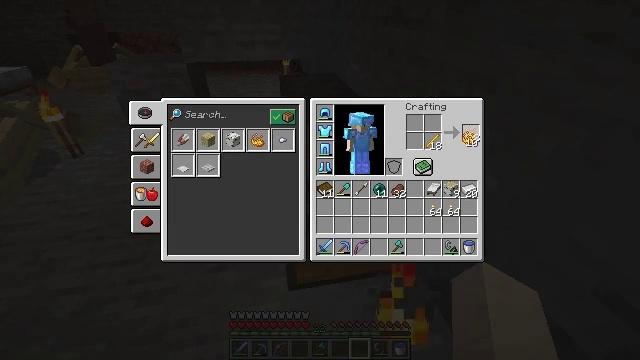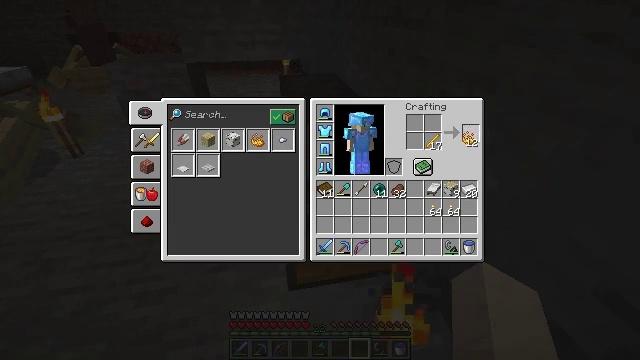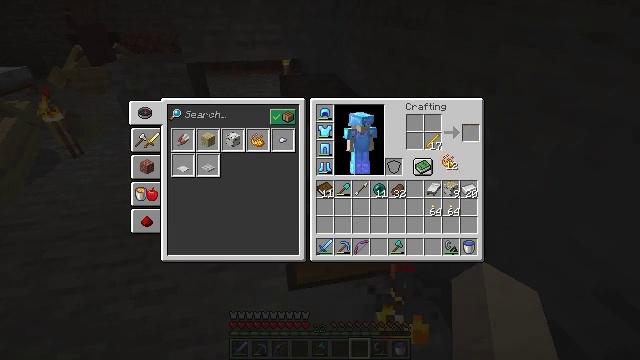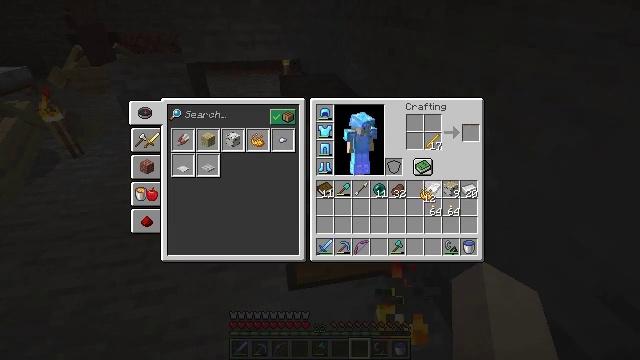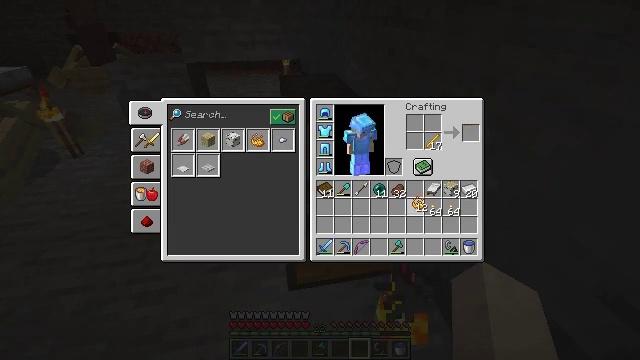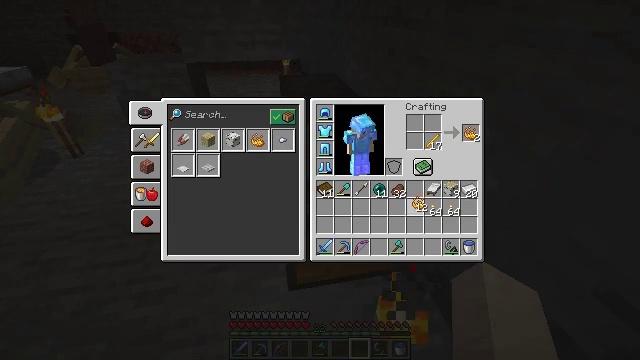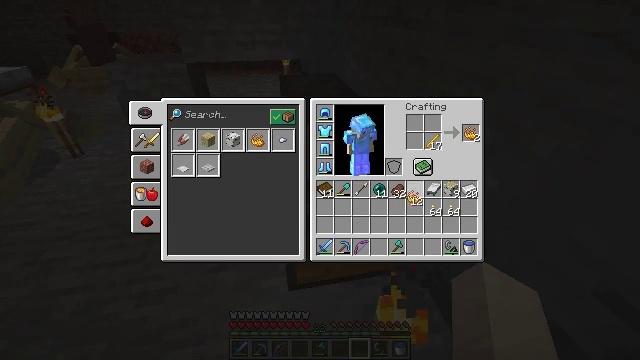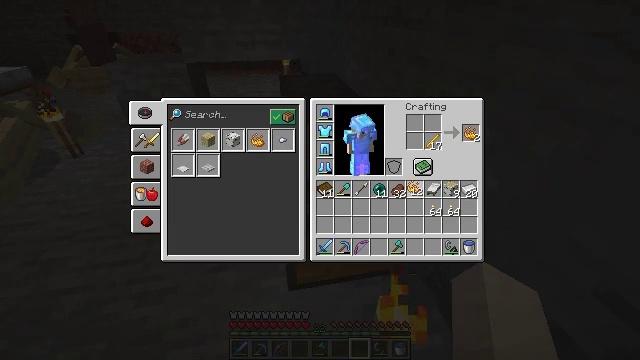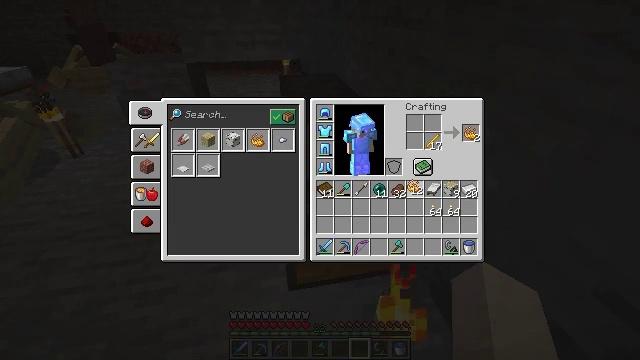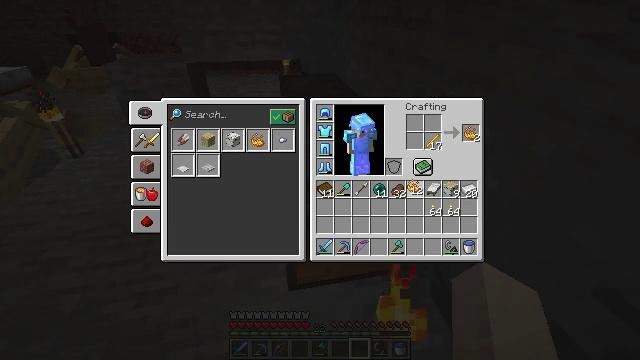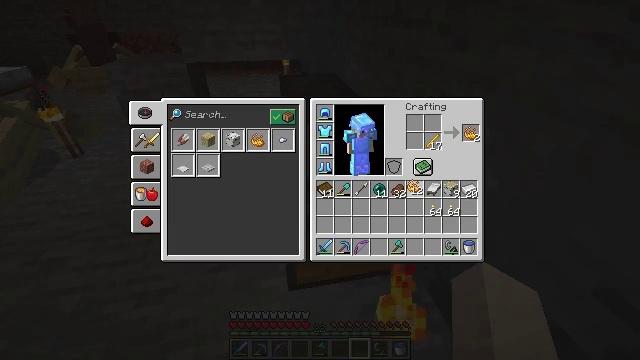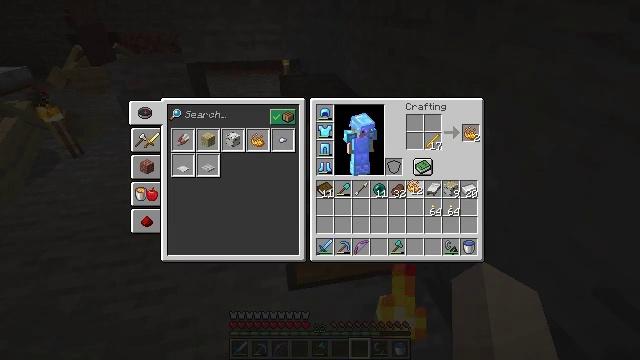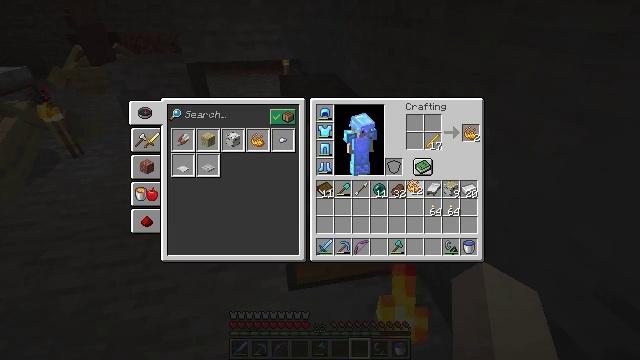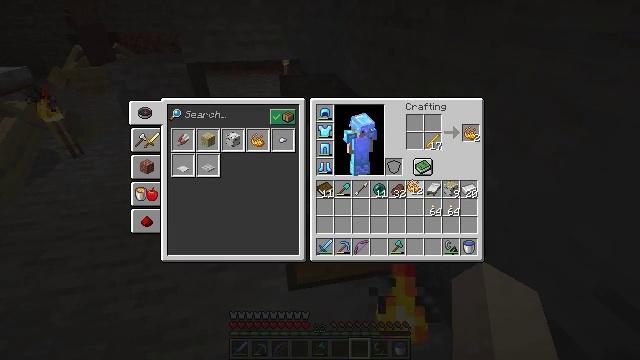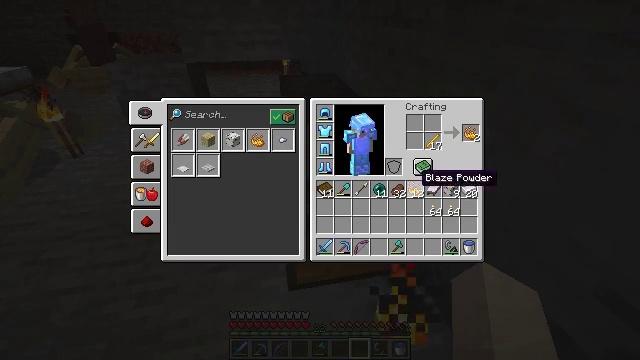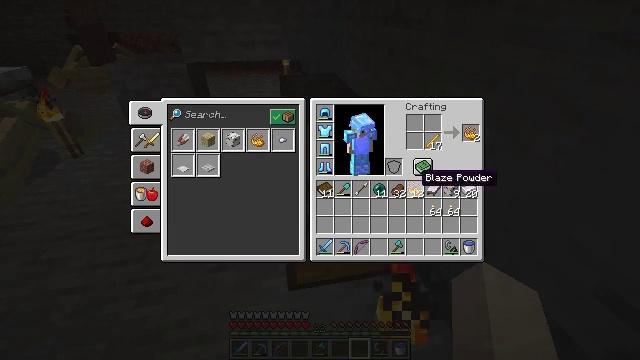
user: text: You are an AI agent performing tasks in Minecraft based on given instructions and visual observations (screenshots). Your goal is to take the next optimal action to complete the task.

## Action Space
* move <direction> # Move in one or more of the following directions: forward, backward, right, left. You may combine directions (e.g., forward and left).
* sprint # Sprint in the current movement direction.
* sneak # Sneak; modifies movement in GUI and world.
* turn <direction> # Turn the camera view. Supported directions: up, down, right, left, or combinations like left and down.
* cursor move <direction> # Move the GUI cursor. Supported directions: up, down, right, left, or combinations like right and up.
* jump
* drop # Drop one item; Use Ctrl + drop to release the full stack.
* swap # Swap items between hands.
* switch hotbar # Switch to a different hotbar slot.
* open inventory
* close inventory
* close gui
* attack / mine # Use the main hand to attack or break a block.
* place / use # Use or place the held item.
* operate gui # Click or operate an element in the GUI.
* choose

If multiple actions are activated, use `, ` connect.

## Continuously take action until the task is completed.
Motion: motion action
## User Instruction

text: Process blaze rods into blaze powder in the crafting area.
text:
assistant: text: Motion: no_op
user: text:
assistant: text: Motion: turn left and down
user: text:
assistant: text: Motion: turn left and down
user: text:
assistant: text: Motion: turn left and down
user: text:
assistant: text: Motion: no_op
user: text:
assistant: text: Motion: no_op
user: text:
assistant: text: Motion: turn up
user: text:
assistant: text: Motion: no_op
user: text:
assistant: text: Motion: no_op
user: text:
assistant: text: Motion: no_op
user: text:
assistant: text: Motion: attack / mine
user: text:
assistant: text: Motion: attack / mine
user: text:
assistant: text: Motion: attack / mine
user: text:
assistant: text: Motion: no_op
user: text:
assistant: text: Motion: no_op
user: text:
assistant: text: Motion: turn right and up
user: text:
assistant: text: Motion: turn right and up
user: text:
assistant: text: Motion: turn up
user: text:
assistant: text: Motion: no_op
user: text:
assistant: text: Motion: no_op
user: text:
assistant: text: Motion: no_op
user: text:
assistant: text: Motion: attack / mine
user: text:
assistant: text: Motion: attack / mine
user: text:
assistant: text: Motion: turn left and down
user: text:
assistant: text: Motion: turn left and down
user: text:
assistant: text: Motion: no_op
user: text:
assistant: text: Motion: no_op